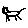
Label: cat